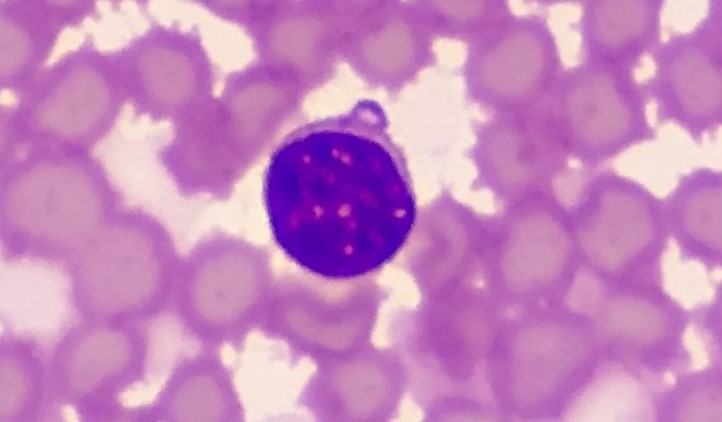
White blood cell type: Lymphocyte